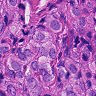
Metastatic tissue present: yes